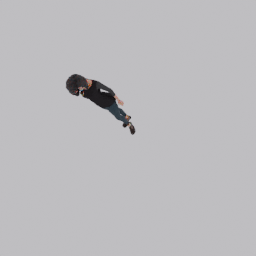
Label: people